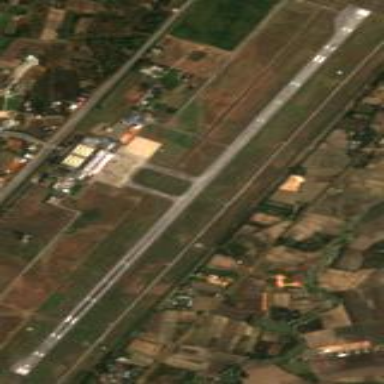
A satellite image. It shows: Runway in airport area.